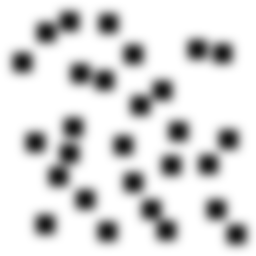
Squares: 28
Triangles: 0
Stars: 0
Total shapes: 28